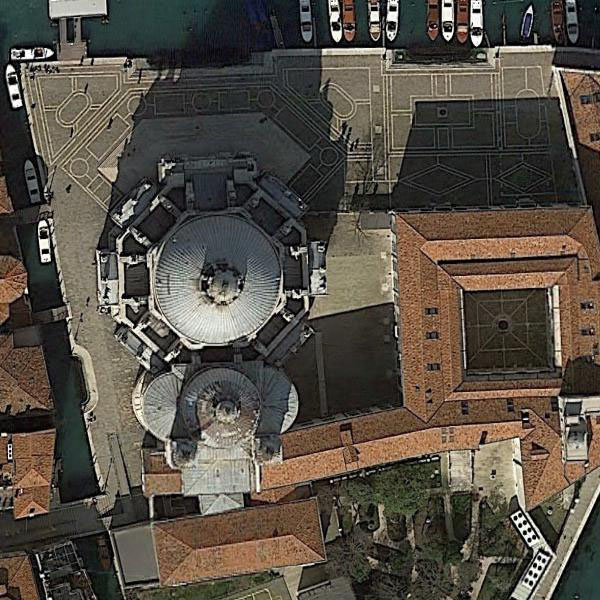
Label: Church